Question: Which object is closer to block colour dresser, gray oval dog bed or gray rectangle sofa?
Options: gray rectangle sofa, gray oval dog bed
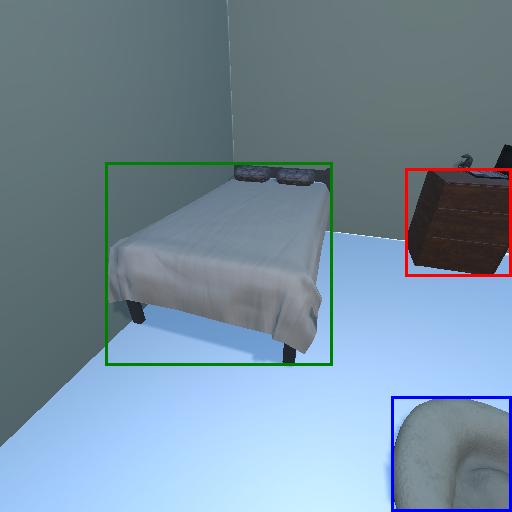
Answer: gray rectangle sofa